Question: i'm working with richfaces , i need to show "X" message when the field is clicked like the photo. This is my code in xhtml :
'''
<!DOCTYPE composition PUBLIC "-//W3C//DTD XHTML 1.0 Transitional//EN"
"http://www.w3.org/TR/xhtml1/DTD/xhtml1-transitional.dtd">
<ui:composition xmlns="http://www.w3.org/1999/xhtml"
xmlns:s="http://jboss.com/products/seam/taglib"
xmlns:ui="http://java.sun.com/jsf/facelets"
xmlns:f="http://java.sun.com/jsf/core"
xmlns:h="http://java.sun.com/jsf/html"
xmlns:rich="http://richfaces.org/rich"
xmlns:a4j="http://richfaces.org/a4j">
<rich:panel>
<h:form>
<h:panelGrid columns="3">
<h:outputText value="Name:" />
<h:inputText label="Name" id="name" required="true"
value="#{loginAction.username}">
<f:validateLength minimum="3" />
</h:inputText>
<rich:message for="name" style="color:red;">
<f:facet name="errorMarker">
<h:graphicImage value="/img/error.gif" />
</f:facet>
</rich:message>
<f:facet name="footer">
<a4j:commandButton value="Validate" />
</f:facet>
</h:panelGrid>
</h:form>
</rich:panel>
</ui:composition>
'''
i want something like this , before submited , only when the field is clicked :

Thanks.
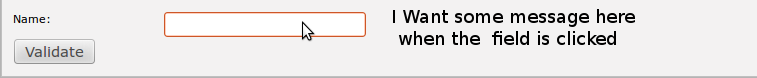
Answer: Use richfaces' <URL> to display a customizable and skinnable tooltip next to your text box. From the the demo example:
'''
<h:inputText label="Name" id="name" required="true" value="#{loginAction.username}">
<f:validateLength minimum="3" />
<rich:tooltip followMouse="false" showEvent="onclick" showDelay="1500" styleClass="tooltip-custom-body" layout="block">
<span style="white-space: nowrap"> This tool-tip content is also <strong>pre-rendered</strong> to the
page.<br /> </span>
</rich:tooltip>
</h:inputText>
'''